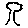
Label: tree